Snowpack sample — Buffalo Mountain, Silverthorne, Colorado, USA (2/22/26, 2:02 PM MST)
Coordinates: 39.622, -106.113
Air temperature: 33 °F
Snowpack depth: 63 cm
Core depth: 10 cm
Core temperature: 32 °F
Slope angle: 11°, slope face: 116°
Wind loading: low
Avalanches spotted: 0
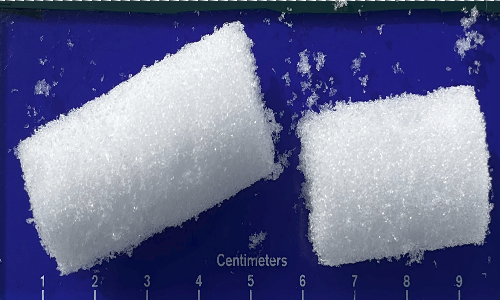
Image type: core
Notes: In a firebreak similar to site 1, minimal wind loading with no spotted avalanches (not many faces in view though)